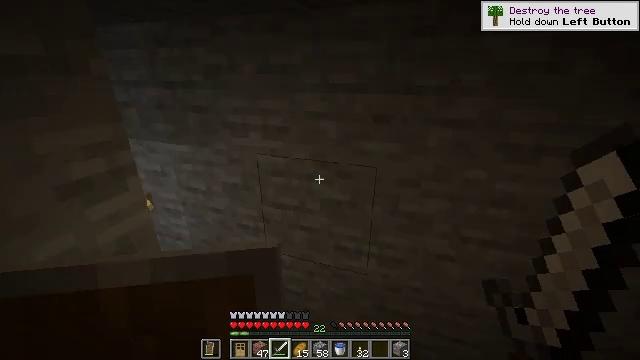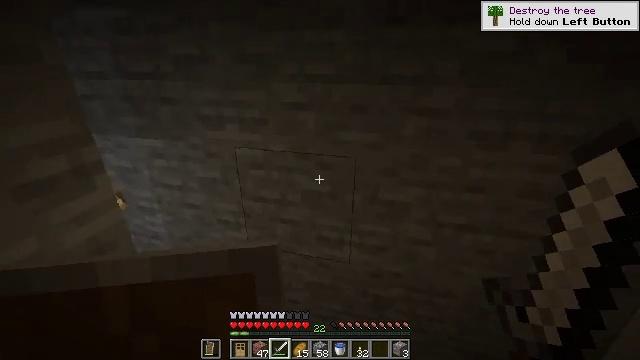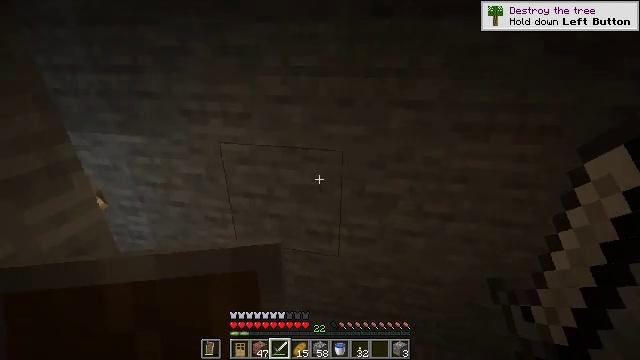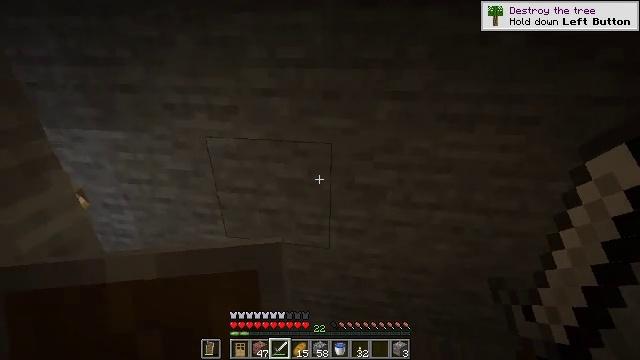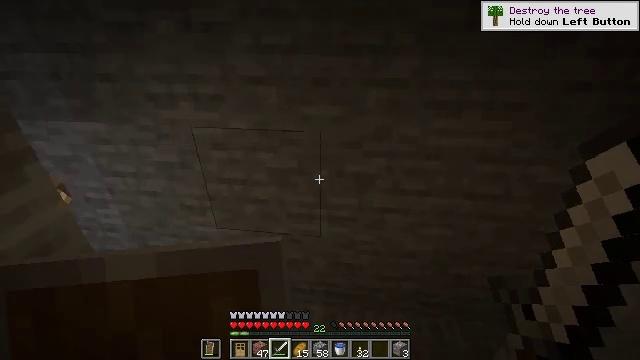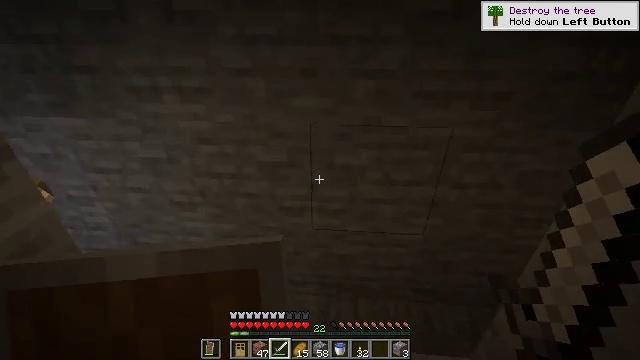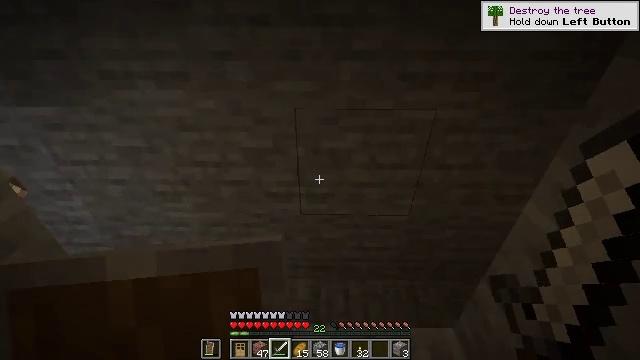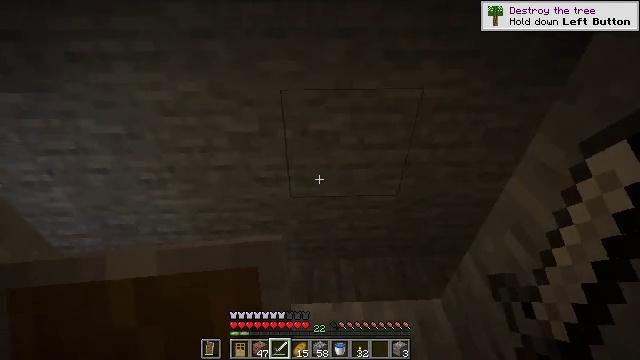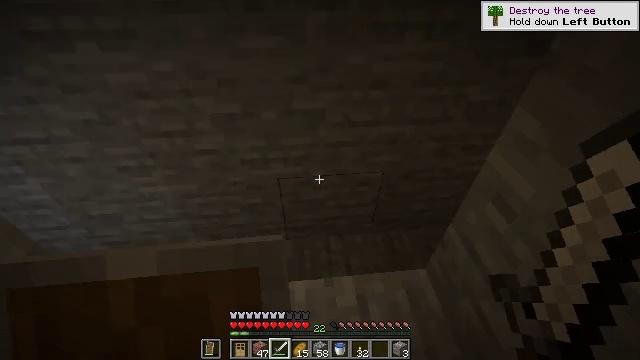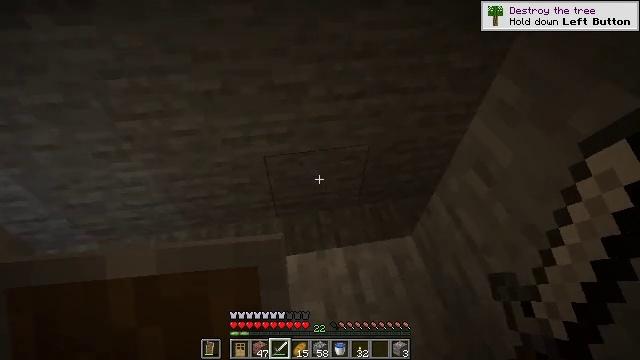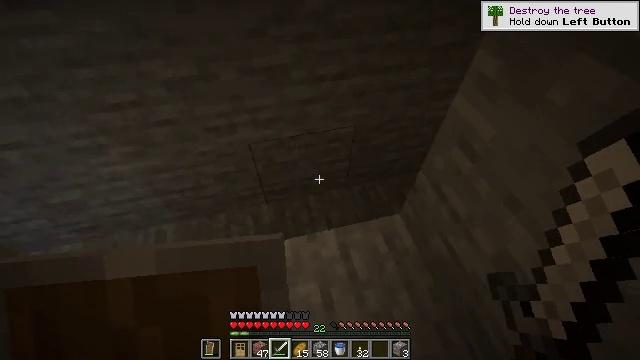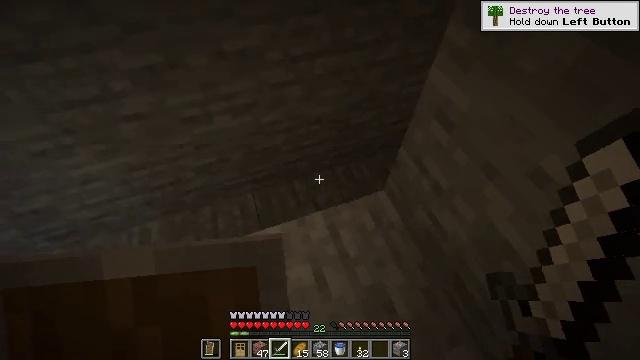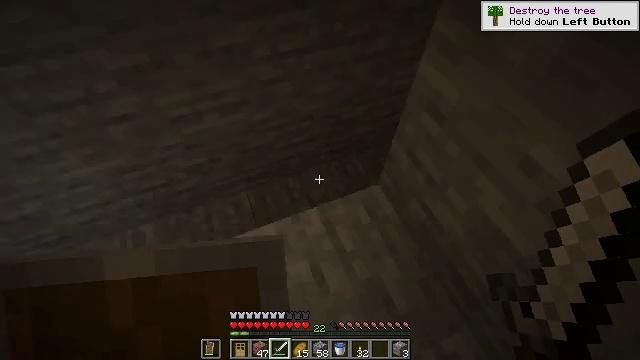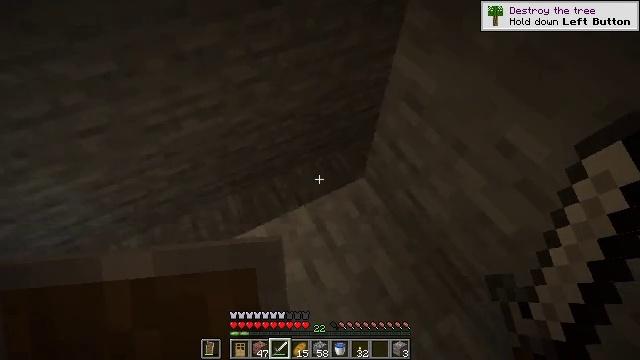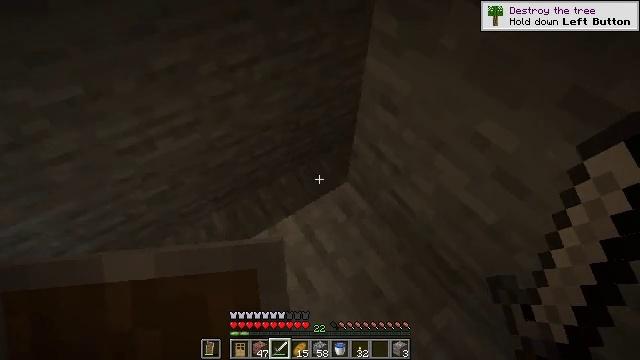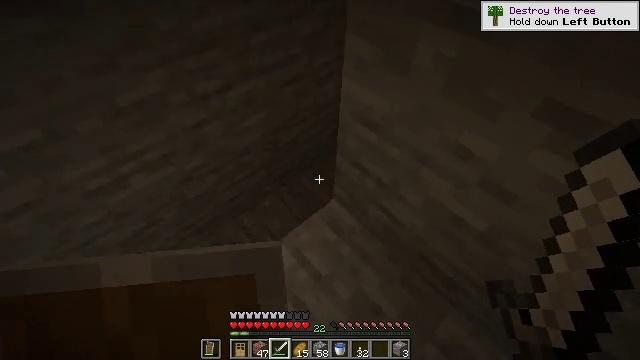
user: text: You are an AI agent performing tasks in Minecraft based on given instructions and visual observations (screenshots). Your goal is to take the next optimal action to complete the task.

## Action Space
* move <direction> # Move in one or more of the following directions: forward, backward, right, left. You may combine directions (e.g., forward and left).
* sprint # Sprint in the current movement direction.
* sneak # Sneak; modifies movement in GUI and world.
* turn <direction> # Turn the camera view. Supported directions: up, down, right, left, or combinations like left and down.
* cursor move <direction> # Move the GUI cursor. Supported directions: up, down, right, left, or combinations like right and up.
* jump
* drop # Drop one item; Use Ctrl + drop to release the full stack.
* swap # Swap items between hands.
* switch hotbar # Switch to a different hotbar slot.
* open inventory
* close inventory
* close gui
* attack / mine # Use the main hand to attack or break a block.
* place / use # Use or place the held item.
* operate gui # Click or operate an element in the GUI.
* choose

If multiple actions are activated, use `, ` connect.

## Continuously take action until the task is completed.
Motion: motion action
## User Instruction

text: Shovel up some gravel.
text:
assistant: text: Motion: turn right and down
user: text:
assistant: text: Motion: turn right and down
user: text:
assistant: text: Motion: turn right and down
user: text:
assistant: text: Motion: turn right and down
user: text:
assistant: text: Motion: turn right and down
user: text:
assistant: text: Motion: turn right and down
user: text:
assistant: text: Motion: turn right and down
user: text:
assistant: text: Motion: turn right and down
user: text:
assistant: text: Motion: turn right and down
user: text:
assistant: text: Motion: turn right and down
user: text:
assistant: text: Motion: turn right and down
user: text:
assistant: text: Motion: turn right
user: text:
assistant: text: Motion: turn right
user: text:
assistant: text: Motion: turn right and up
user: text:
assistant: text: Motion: move forward and move left, turn right and up
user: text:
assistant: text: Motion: move forward and move left, turn right and up
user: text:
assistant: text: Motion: move forward and move left, turn right and up
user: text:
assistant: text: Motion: move forward and move left, turn right and up
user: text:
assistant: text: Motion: move forward, turn right and up
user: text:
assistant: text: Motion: turn up
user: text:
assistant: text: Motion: no_op
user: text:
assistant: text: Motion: turn left
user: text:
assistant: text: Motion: turn left
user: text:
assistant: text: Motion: turn right
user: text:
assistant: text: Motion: turn right
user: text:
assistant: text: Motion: turn right
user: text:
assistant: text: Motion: turn up
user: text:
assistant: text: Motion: turn right and up
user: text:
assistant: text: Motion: move forward, turn right and up
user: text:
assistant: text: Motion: move forward, turn right and up